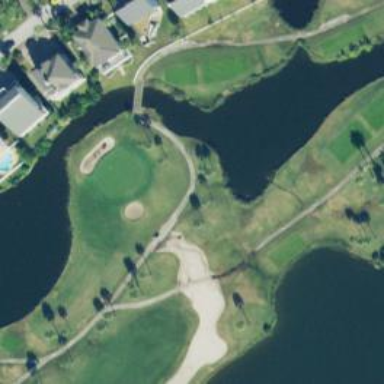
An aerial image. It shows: Path for both roads and golfers.